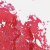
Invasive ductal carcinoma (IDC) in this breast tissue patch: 0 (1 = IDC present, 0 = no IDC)